Question: I have a list of CustomerName with MobileNumber and a Count Bubble which is indicating the Numberofpeople with him/her.
Now I am trying to filer these customer names with the Numberofpeople with him/her.Its working fine. But the main problem is jqueryMobile filtering the list with all the string. If i put 5 for searching its searching in Numberofpeople and Mobilenumber also. But i want that search will be only on NumberOfPeople which is shoiwing in countbubble not with Listview Item.
I search a lot but did not find the solution. Please help me.
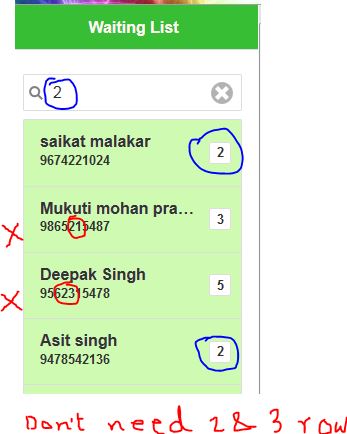
Answer: I found the solution by myself.. just put the attribute 'data-filtertext' in li.
NoOfPerson will be the value like 5 or 6.
Now JqueryMobile will search the value which is in the data-filtertext. Not in the entire li.